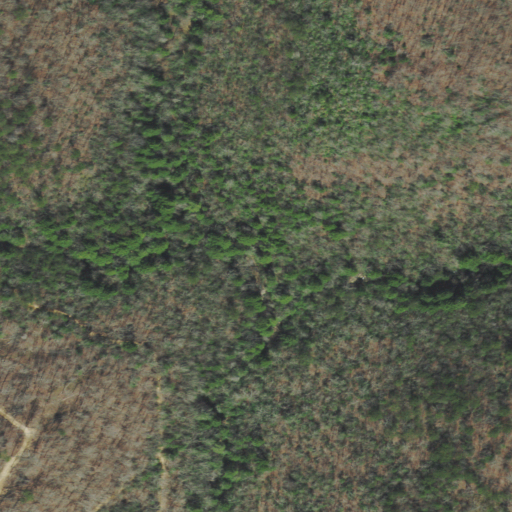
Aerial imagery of valley in Tennessee named Number Twelve Hollow containing mixed forest and deciduous forest